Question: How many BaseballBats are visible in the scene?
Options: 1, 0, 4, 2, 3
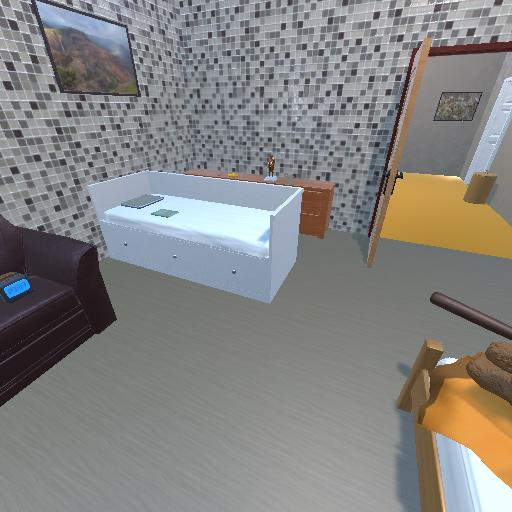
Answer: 1